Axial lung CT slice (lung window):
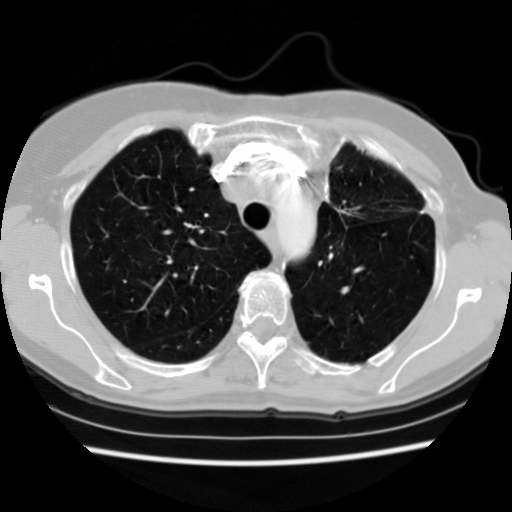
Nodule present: no